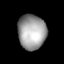
Tissue: lung
Cell type: T cells
Senescence score: 0.6361
Nuclear area (px): 955
Mean DAPI intensity: 158.573